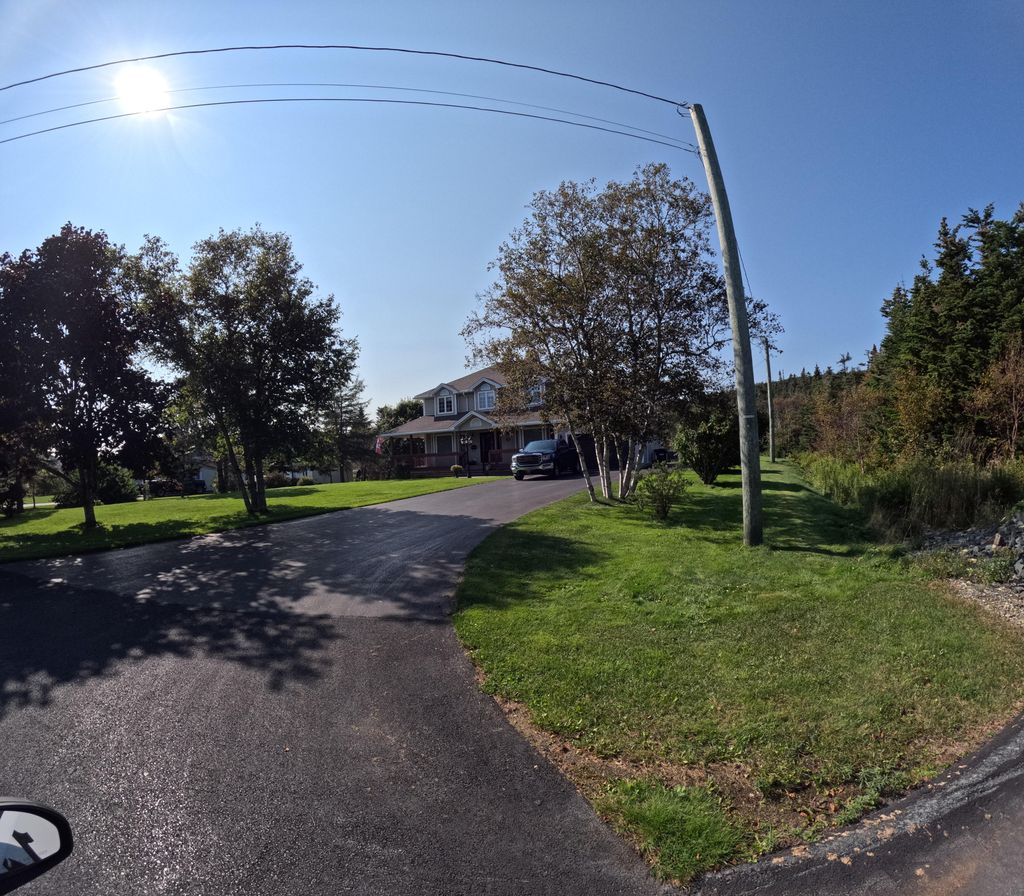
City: st_johns